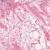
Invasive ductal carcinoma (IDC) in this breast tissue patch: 0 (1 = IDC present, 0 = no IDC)